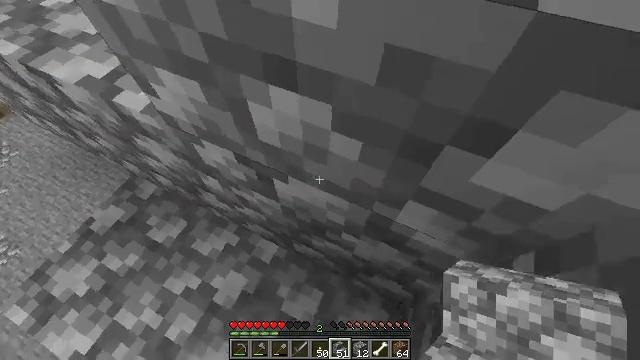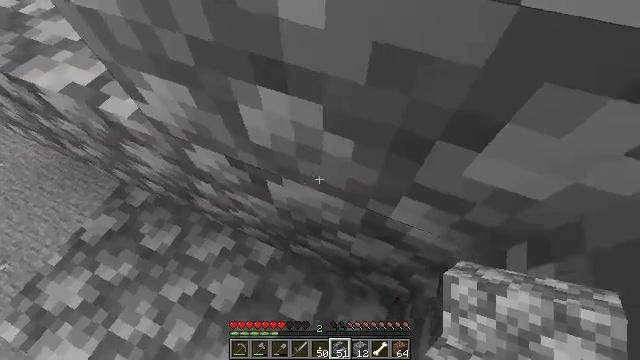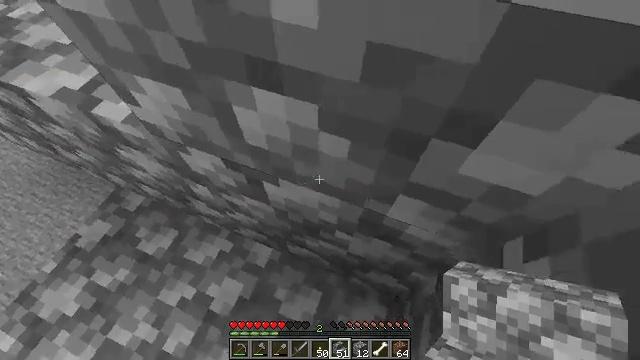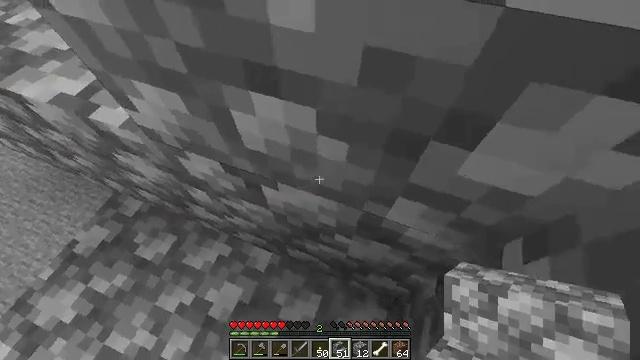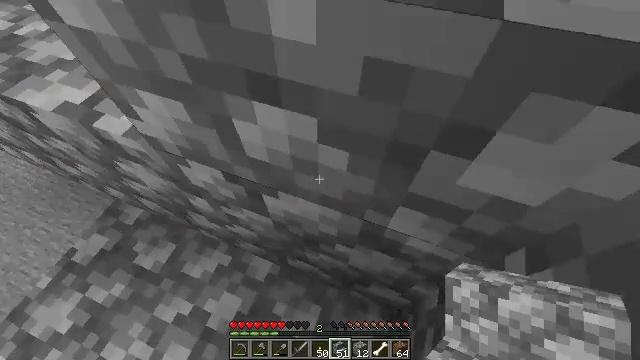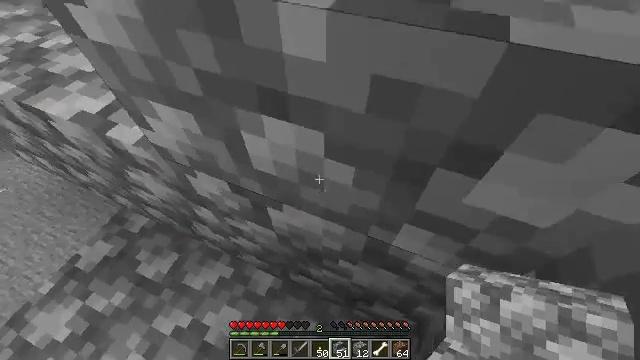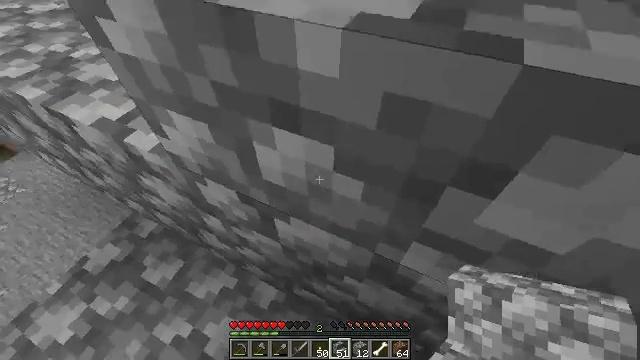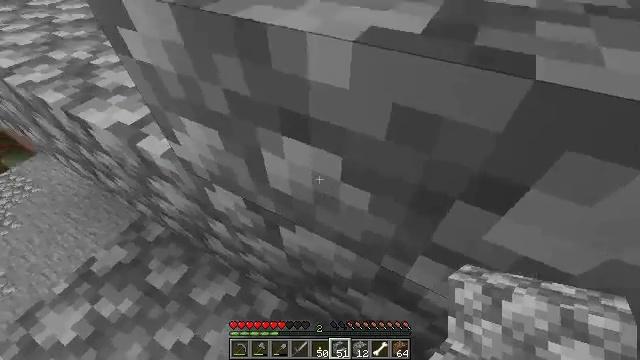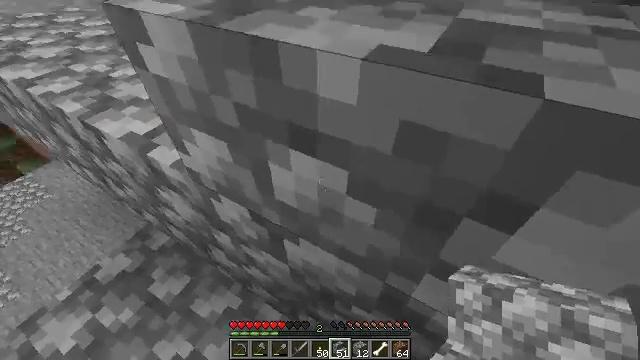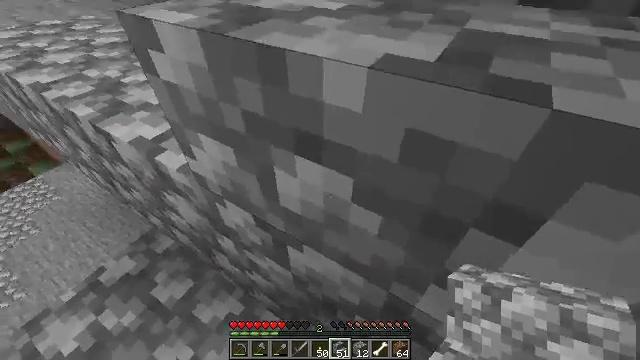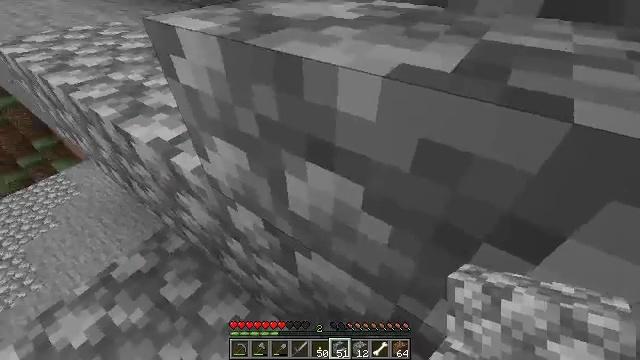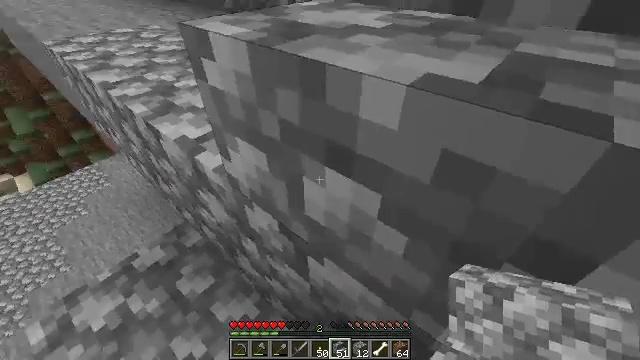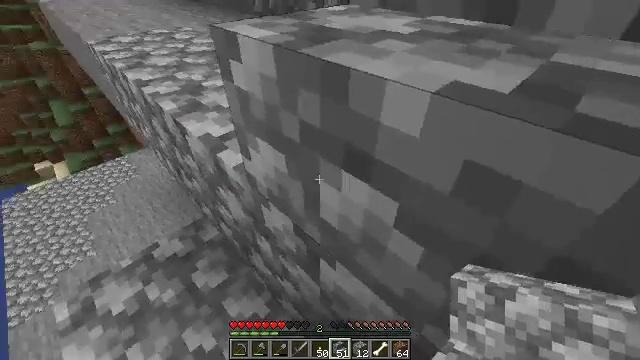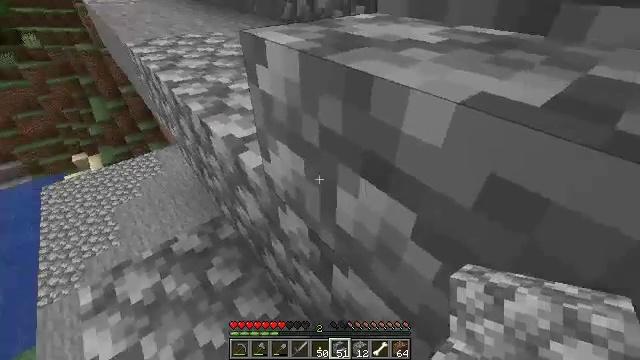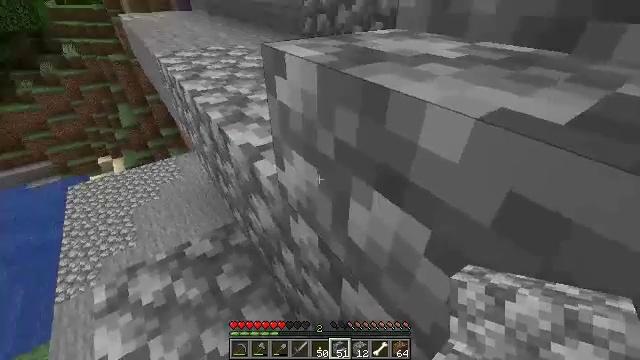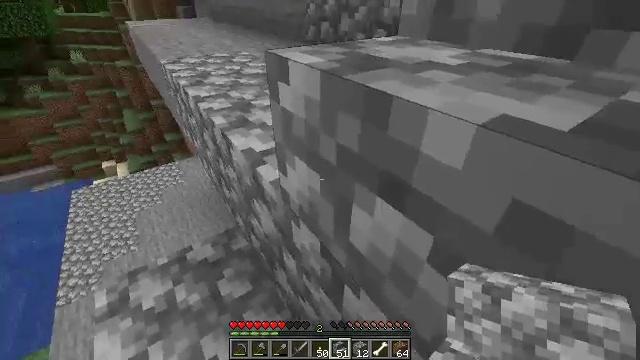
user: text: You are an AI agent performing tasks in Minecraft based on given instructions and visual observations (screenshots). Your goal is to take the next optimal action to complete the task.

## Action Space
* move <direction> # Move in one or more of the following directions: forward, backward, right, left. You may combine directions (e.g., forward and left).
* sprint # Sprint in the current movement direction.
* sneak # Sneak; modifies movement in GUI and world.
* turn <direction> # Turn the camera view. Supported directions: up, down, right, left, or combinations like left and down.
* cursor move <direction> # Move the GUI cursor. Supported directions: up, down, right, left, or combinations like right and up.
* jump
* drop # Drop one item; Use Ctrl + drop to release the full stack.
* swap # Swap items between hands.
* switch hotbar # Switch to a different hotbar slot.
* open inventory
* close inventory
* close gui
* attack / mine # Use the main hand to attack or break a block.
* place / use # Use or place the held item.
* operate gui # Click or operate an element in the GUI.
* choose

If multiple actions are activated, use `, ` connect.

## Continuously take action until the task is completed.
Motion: motion action
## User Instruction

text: Collect the cobblestone stairs.
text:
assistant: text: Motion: turn right
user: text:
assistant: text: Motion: turn right
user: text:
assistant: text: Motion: no_op
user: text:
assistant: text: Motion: turn up
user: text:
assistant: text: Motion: turn left and up
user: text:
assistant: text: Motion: turn left and up
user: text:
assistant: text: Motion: turn left and up
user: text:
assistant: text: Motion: turn left and up
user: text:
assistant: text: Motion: turn left and up
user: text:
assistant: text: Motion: turn left and up
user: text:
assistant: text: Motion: turn left and up
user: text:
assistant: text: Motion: turn left
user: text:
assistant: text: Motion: turn left and up
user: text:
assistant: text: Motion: turn left and up
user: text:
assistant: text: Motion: turn up
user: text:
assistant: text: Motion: no_op
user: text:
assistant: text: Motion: turn up
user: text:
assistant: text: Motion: turn up
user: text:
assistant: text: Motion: turn right
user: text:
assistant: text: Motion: move left
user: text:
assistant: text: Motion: move left
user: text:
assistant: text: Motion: move left
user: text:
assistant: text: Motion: no_op
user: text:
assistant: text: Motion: turn right
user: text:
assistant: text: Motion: turn right
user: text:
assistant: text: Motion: turn right
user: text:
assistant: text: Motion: turn right
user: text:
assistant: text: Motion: turn right
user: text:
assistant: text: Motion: turn right
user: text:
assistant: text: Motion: move forward, turn right